Interaction volume radius: 10 \u00c5
Interaction volume height: 15 \u00c5
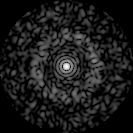
Disorder parameter: 0.8418